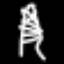
Label: The Eiffel Tower